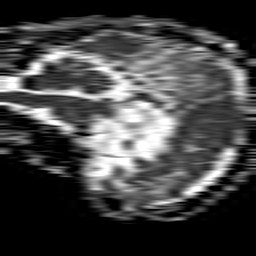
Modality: ADC
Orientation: sagittal
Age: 72
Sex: female
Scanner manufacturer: philips
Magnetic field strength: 1.5 T
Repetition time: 4.6 s
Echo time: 0.08517 s